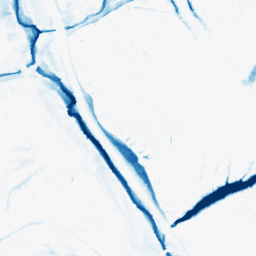
Category: morphological
Decomposition family: morphological_ellipse
Decomposition parameters: operation: closing
width: 20
height: 20
Upsampling method: sinc_hamming
Upsampling parameters: scale: 8
kernel_size: 16
Upsampling scale: 8